Question: I'm not too exposed to Javascript (only for this mini piece of work) however I'm trying to help a friend add a dynamic field to show the username and date when an Acrobat form was updated.
So far I have the following:
'''
Event.value = (new Date()).toString();
AFDate_FormatEX("h:MM,mmm dd, yyy");
Event.value = "By" + ((!identity.name||identity.loginName !=(event.source.source||this)Collab.user)?
(even.source.source||this).collab.user:identity.name) + "at" + event.value;
'''
Unfortunately this is throwing an error saying 'Illegal Character 2' (screenshot below). I tried googling this error to no avail - what am I missing here?

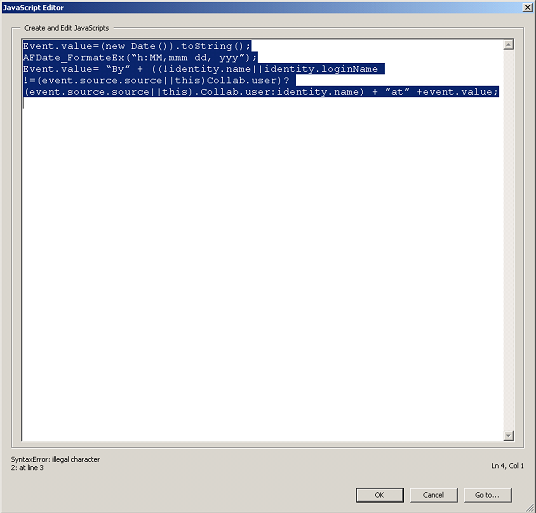
Answer: You have
'''
(event.source.source||this)Collab.user
'''
As far as I am aware, this is illegal. Based on what is further down, there should be a "." between ")" and "Collab":
'''
(event.source.source||this).Collab.user
'''